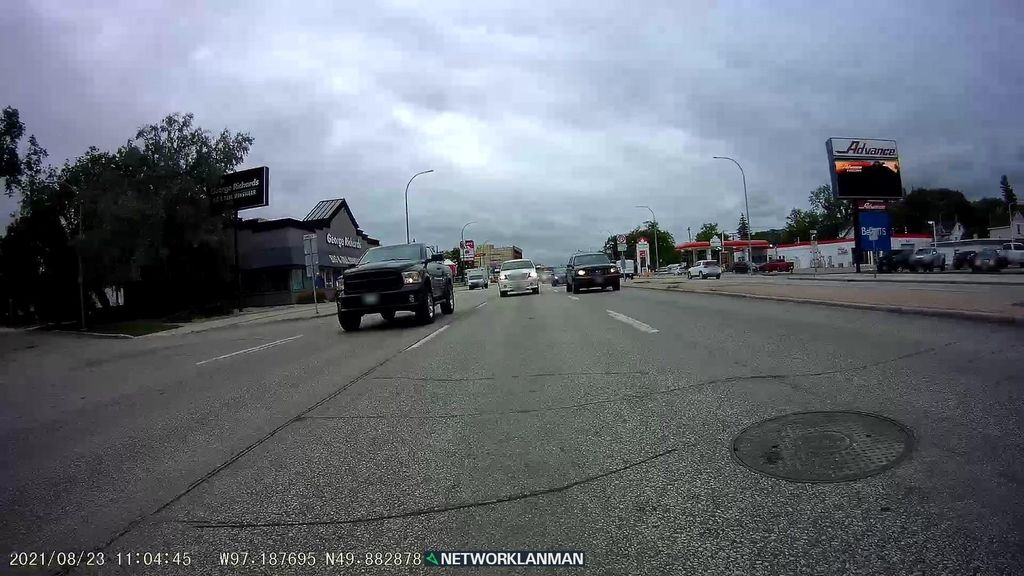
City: winnipeg